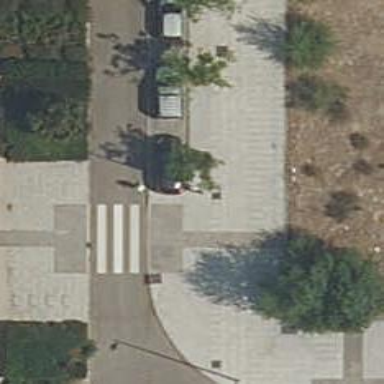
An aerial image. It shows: Uncontrolled crossing on the road.